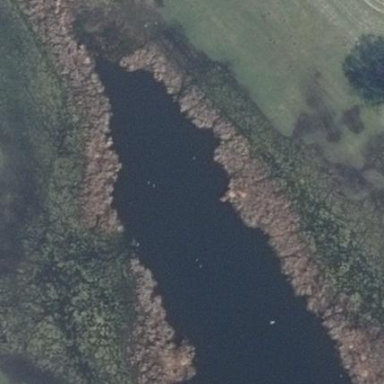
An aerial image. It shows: Beautiful wet meadow natural wetland.